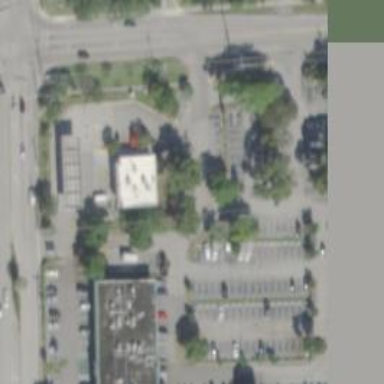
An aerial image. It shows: Convenience shop.